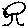
Label: tree